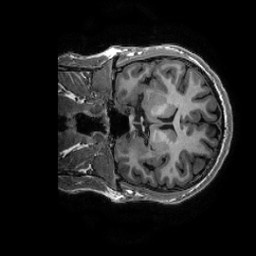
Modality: T1w
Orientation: coronal
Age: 26
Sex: male
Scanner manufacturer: ge
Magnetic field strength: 3 T
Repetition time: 0.0073 s
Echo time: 0.003 s